Question: I have a table, called V (as seen in the screenshot below). How would I find all the rows with a given value in either the 'IN' or 'OUT' columns?
For example, finding all rows with "#10:0" in 'IN' or 'OUT' below.

My best attempt is
'''
SELECT FROM V WHERE ???(OUT OR IN) = '#10:0'
'''
but I don't know what should be in place of the '???'.
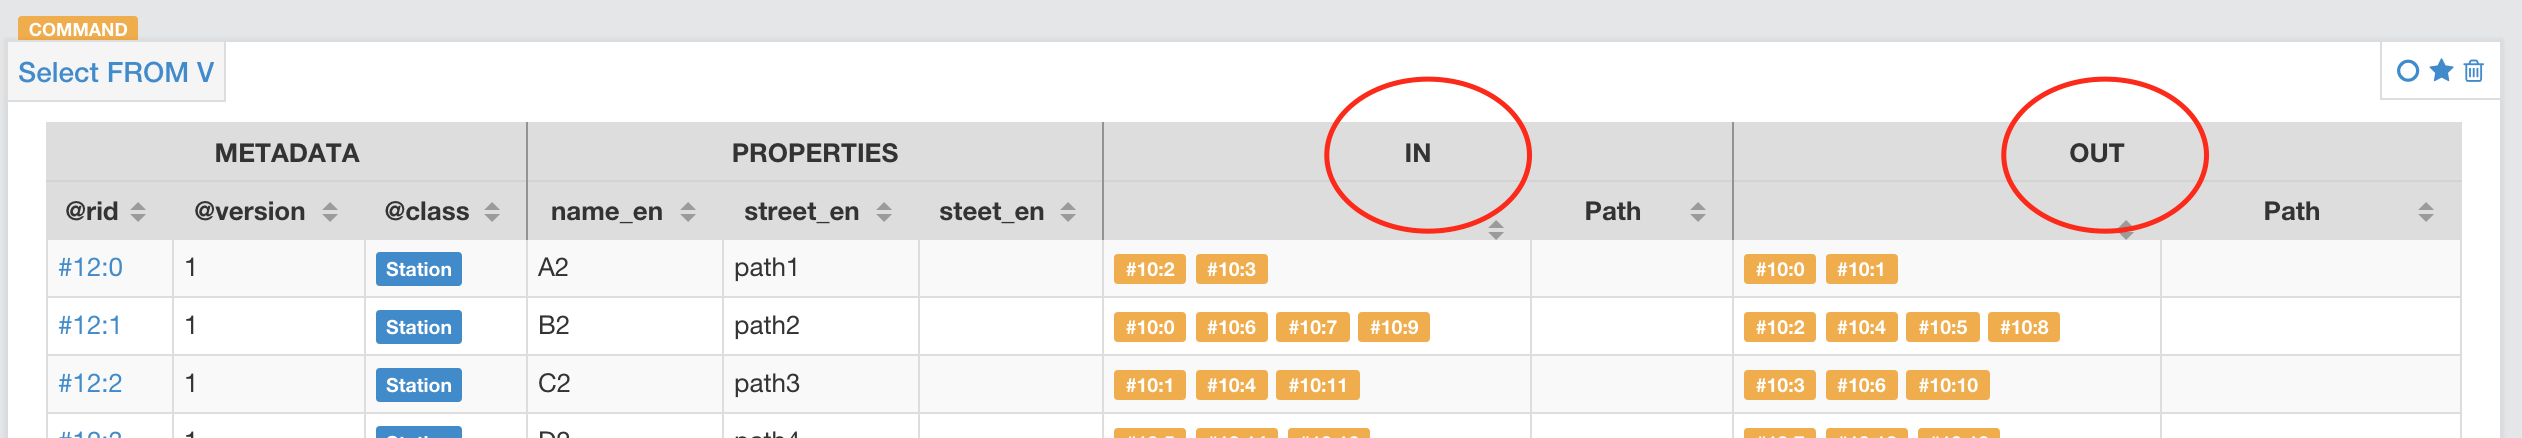
Answer: in your case you have a defined edge @rid so it would be better to start your query from E and not V.
By this way you'll have to use the 'inV()', 'outV()' and 'bothV()' functions.
:
1) Getting the IN vertex ('#12:1')
'''
select expand(inV()) from #10:0
'''
2) Getting the OUT vertex ('#12:0')
'''
select expand(outV()) from #10:0
'''
2) Getting both vertices connected to '#10:0' ('#12:0' and '#12:1')
'''
select expand(bothV()) from #10:0
'''
Hope it helps